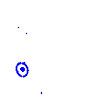
Particle: kaon